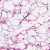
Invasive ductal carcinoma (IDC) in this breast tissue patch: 0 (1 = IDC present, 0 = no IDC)